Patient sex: M
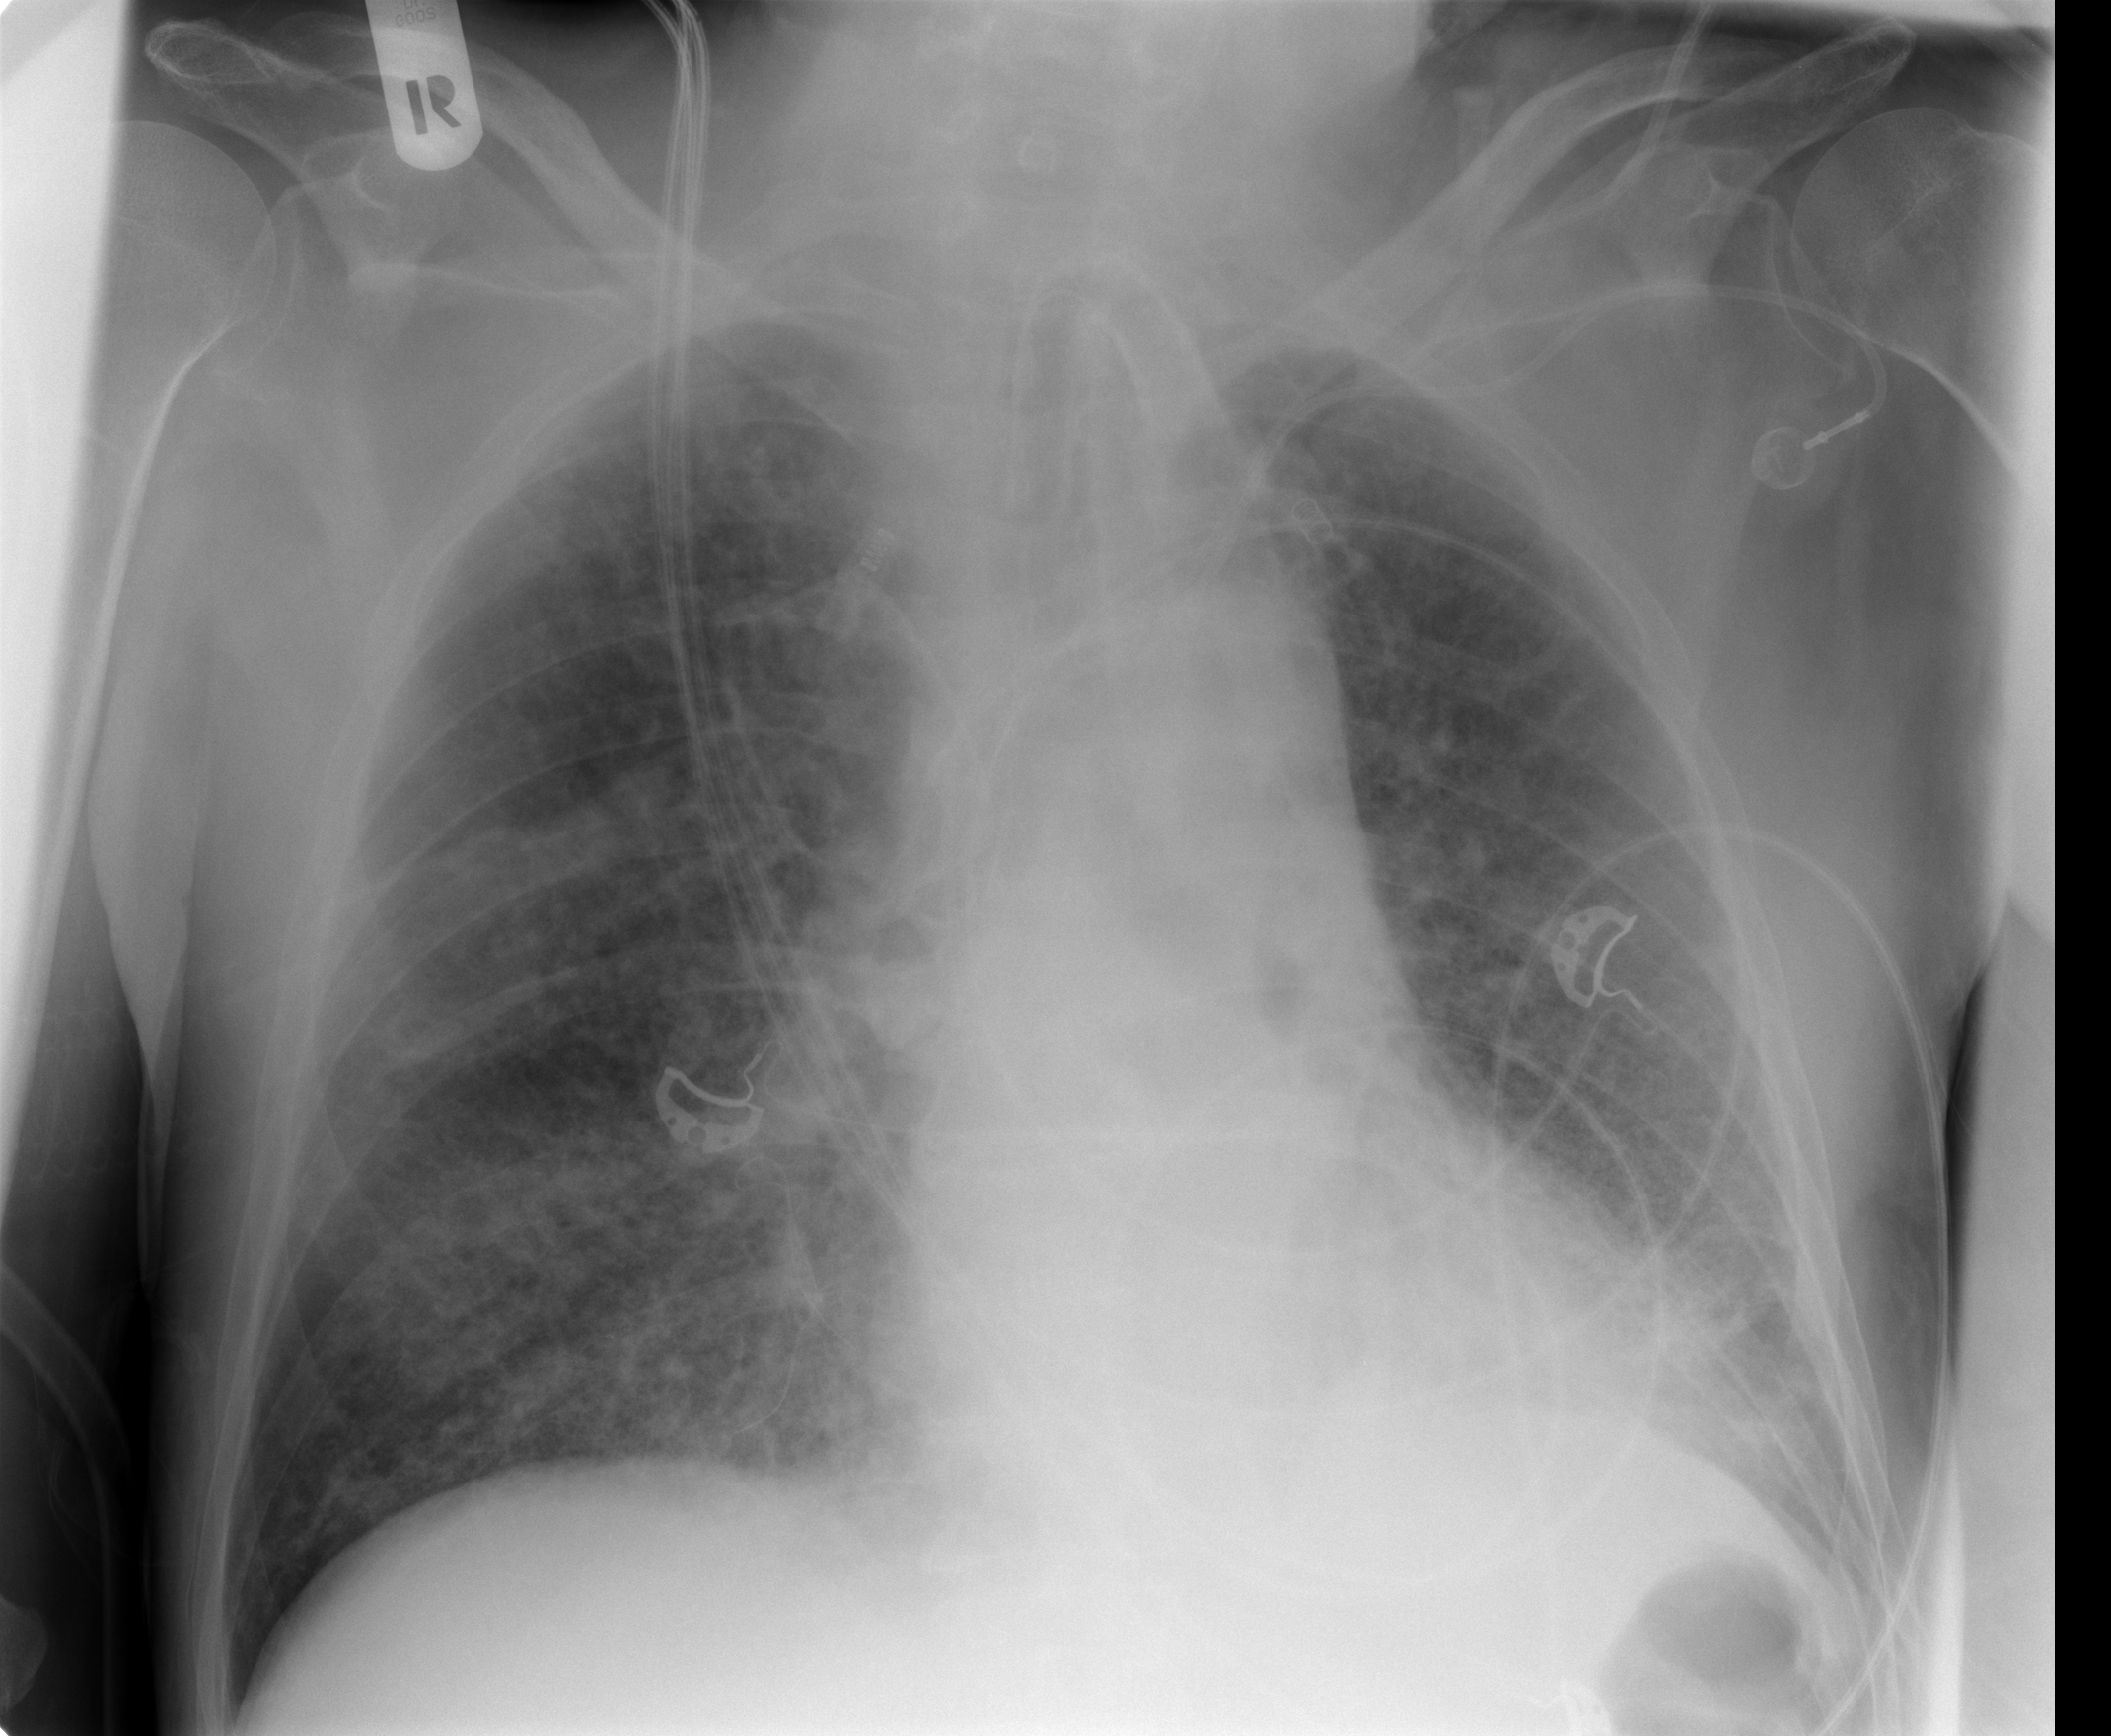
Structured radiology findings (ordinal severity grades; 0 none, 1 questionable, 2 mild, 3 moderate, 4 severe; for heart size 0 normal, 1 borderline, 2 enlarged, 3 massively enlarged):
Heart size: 0
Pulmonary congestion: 0
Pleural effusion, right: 0
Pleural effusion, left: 0
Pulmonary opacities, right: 3
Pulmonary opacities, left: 2
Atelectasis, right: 0
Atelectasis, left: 0